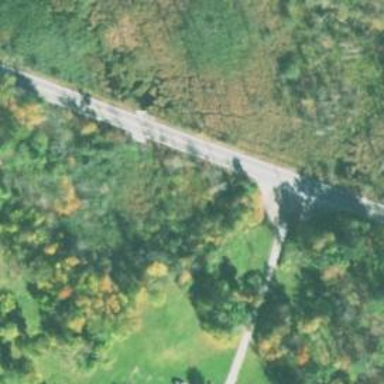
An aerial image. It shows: Tertiary road with asphalt surface.